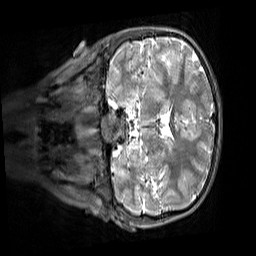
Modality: T2w
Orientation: coronal
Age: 9
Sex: female
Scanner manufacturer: siemens
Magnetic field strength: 3 T
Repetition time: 3.2 s
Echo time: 0.408 s